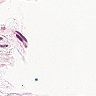
Metastatic tissue present: no